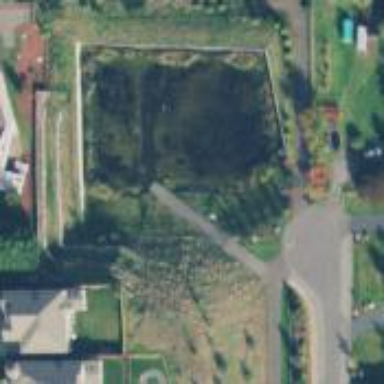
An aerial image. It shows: This is drainage pond.